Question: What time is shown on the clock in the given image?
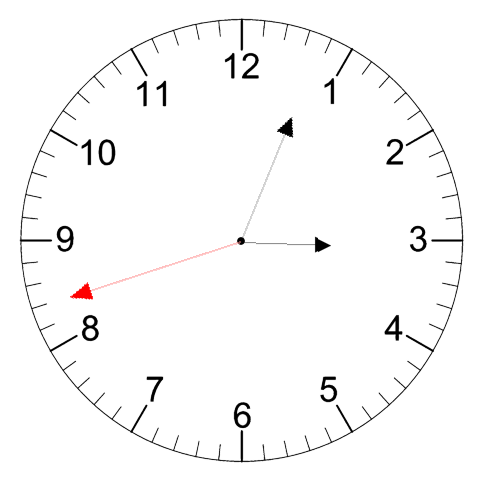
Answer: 03:03:42